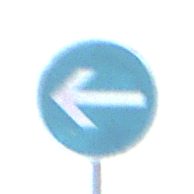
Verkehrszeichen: VorgeschriebeneFahrtrichtungHierLinks
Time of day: Midday
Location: Outdoor (Suburban)
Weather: Overcast
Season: NotSpecified
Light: Natural